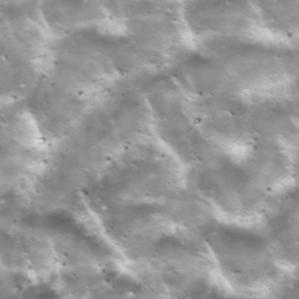
Label: non_frost